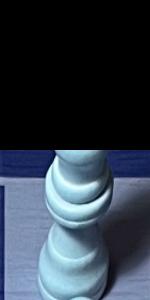
Label: Queen_White